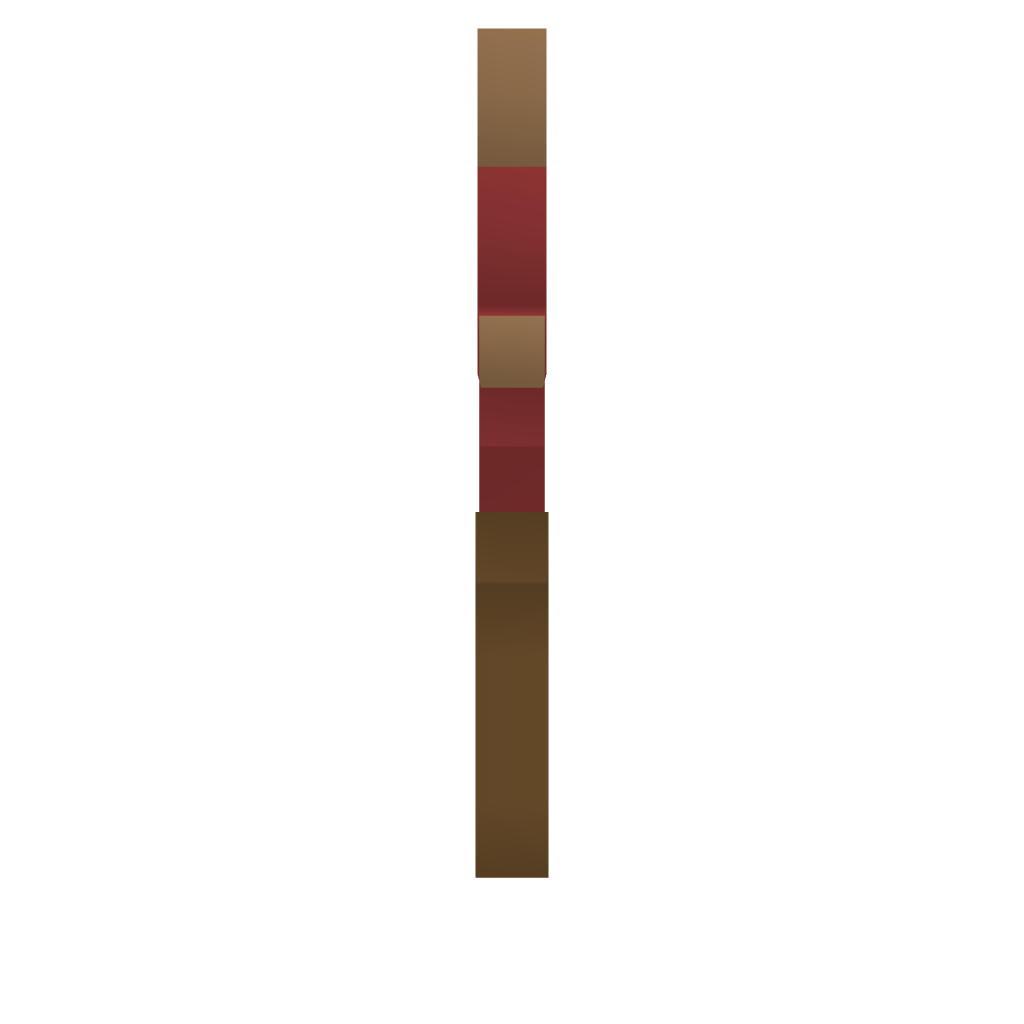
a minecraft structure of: Super Mario 8-Bit Style [Jumping] bad low quality